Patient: sex M, age 64
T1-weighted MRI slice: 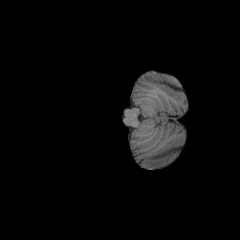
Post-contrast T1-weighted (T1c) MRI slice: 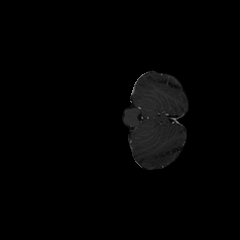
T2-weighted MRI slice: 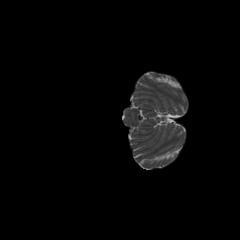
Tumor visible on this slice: no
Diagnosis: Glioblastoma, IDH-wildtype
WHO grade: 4